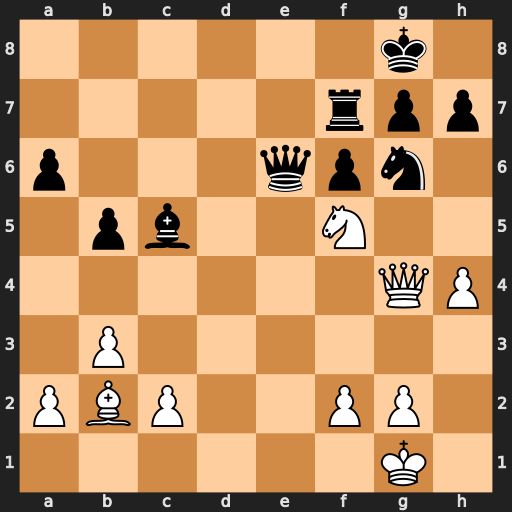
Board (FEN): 6k1/5rpp/p3qpn1/1pb2N2/6QP/1P6/PBP2PP1/6K1
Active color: w
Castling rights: -
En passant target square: -
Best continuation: Nh6+ gxh6 Qxe6